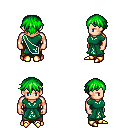
a pixel art fantasy rpg character, male body template, human, light skin, sash dress, robe skirt, green short bangs hairstyle, gold boots, four views (front, back, left, right), 2x2 character sprite sheet, small pixel art, hard edges, no anti-aliasing